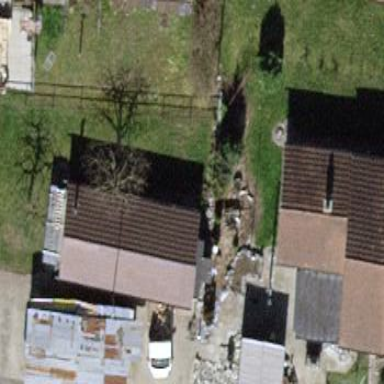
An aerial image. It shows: Shed with gabled roof.